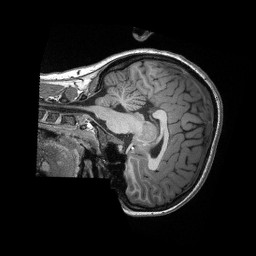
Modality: T1w
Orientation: sagittal
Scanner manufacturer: siemens
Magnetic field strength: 3 T
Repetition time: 2.3 s
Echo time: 0.00308 s